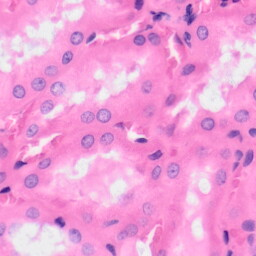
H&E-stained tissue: Kidney